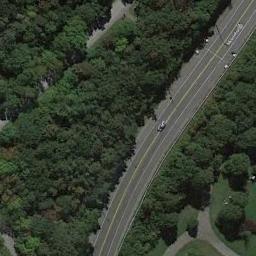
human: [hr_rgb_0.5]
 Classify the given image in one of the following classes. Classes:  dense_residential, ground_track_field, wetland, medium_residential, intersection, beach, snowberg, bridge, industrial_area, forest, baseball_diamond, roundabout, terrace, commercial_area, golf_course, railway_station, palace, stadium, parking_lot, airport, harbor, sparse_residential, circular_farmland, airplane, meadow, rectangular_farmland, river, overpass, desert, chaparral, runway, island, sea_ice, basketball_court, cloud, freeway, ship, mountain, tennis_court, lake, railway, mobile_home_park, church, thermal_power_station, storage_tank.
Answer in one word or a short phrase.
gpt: freeway